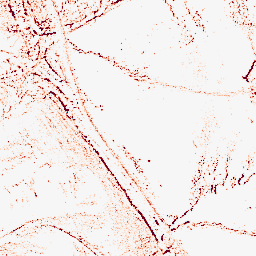
Category: morphological
Decomposition family: morphological_square
Decomposition parameters: operation: opening
size: 3
Upsampling method: quadratic
Upsampling parameters: scale: 8
Upsampling scale: 8